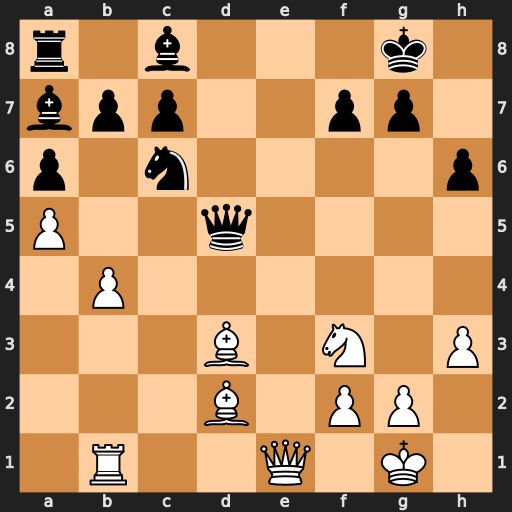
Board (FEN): r1b3k1/bpp2pp1/p1n4p/P2q4/1P6/3B1N1P/3B1PP1/1R2Q1K1
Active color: w
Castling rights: -
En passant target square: -
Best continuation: Qe8#